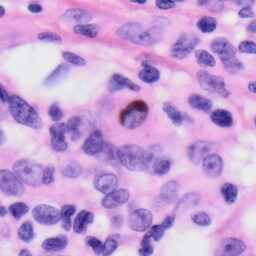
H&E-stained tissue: Skin